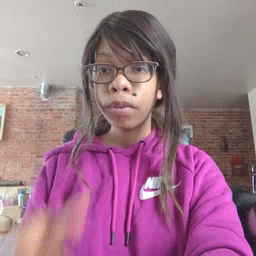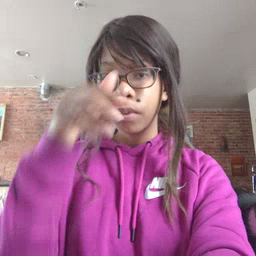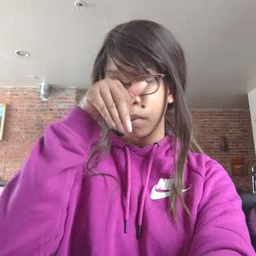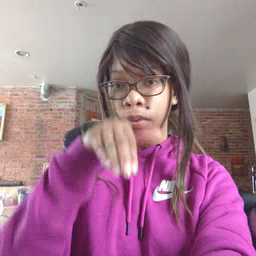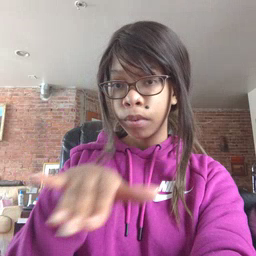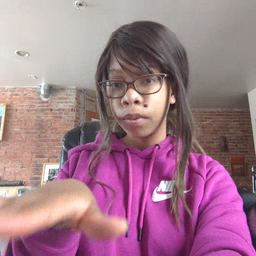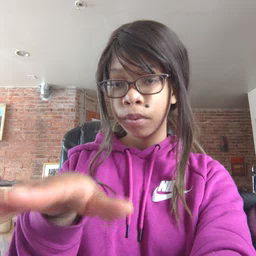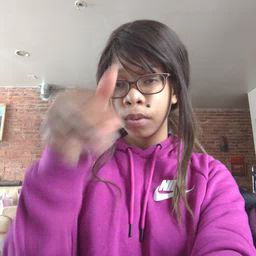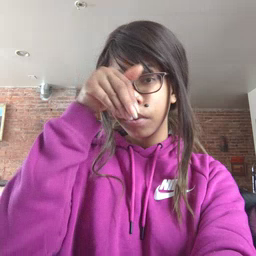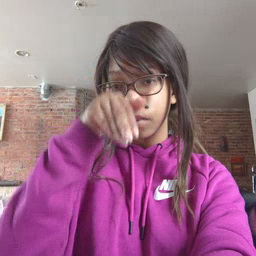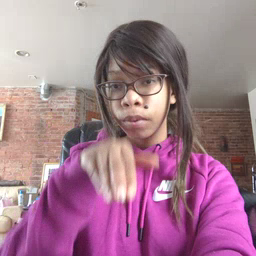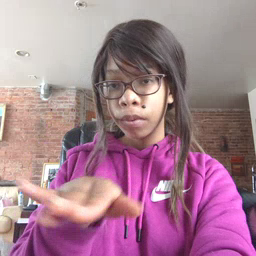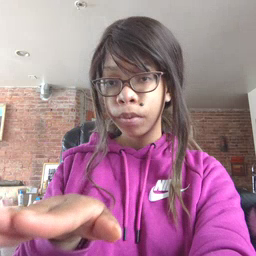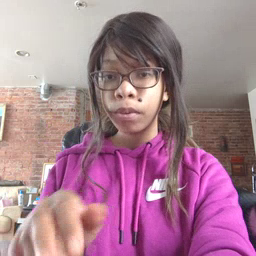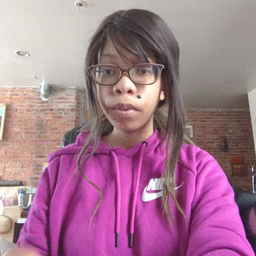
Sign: elephant